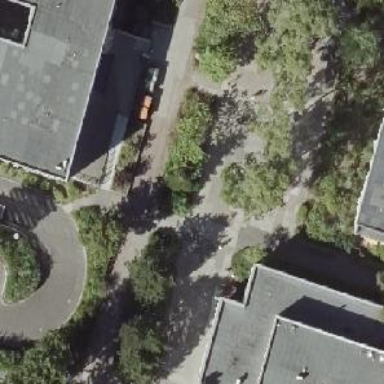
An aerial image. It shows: Asphalt footway.